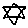
Label: star